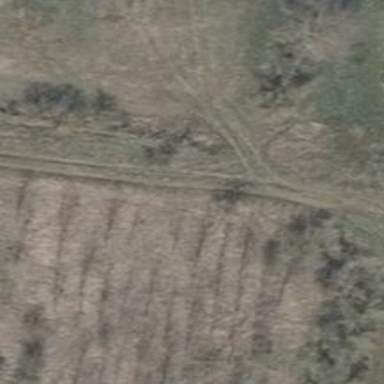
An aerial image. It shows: Grass track with grade 5 tracktype.